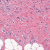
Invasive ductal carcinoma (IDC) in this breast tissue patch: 1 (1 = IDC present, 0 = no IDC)